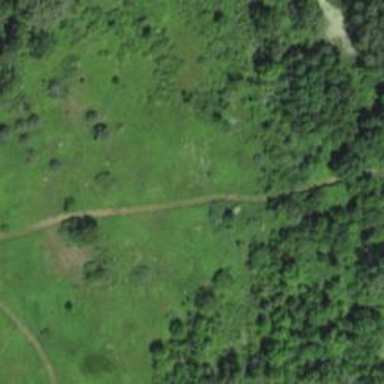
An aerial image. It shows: Natural path.